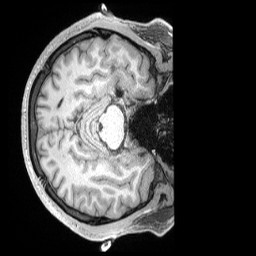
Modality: T1w
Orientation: axial
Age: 37
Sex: male
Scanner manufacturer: siemens
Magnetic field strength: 3 T
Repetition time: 2 s
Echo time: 0.00211 s